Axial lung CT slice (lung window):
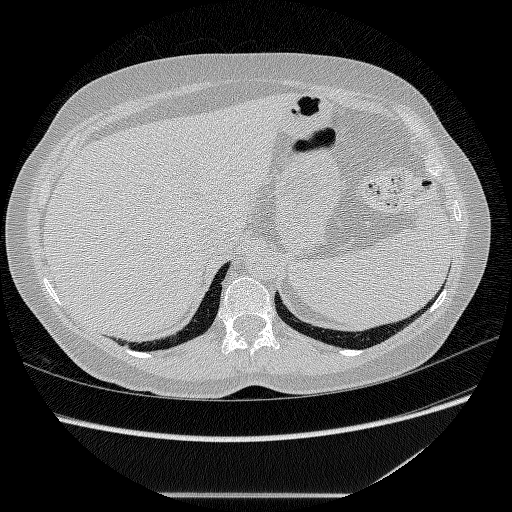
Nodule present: no